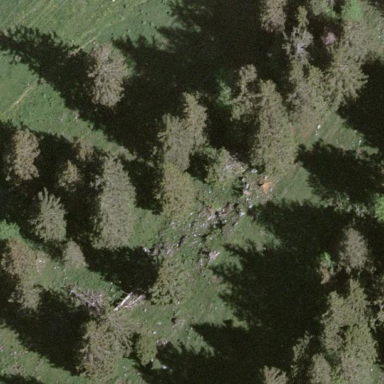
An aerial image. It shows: Forest dominated by needle-leaved trees.